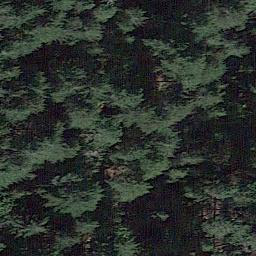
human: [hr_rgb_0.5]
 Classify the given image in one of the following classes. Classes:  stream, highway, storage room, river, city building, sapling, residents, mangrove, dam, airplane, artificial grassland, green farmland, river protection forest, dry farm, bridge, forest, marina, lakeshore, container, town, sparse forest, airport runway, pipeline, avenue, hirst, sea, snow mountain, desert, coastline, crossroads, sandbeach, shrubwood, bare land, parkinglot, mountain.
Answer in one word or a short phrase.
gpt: forest